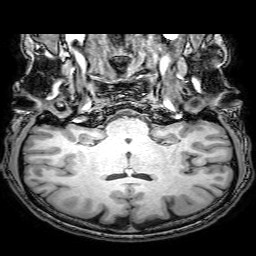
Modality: T1w
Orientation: sagittal
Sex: male
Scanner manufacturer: philips
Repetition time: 0.00807 s
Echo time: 0.00369 s